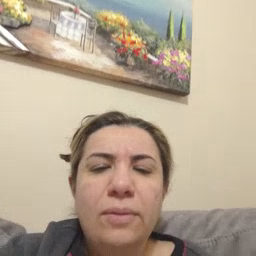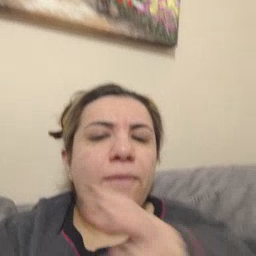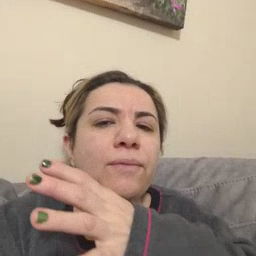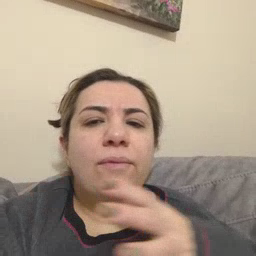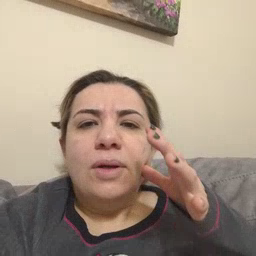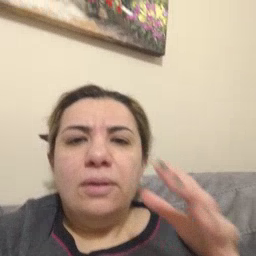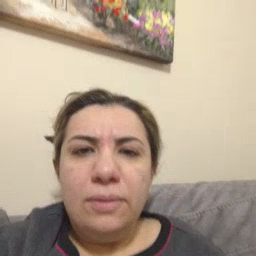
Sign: farm